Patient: sex M, age 32
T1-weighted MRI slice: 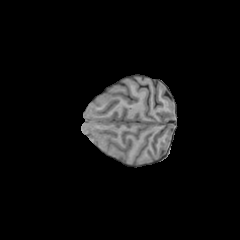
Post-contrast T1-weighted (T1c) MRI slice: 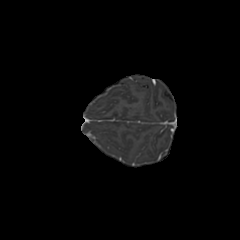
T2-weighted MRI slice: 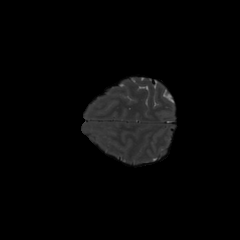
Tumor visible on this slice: no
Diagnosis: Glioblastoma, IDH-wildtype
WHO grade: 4